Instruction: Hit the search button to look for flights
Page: home
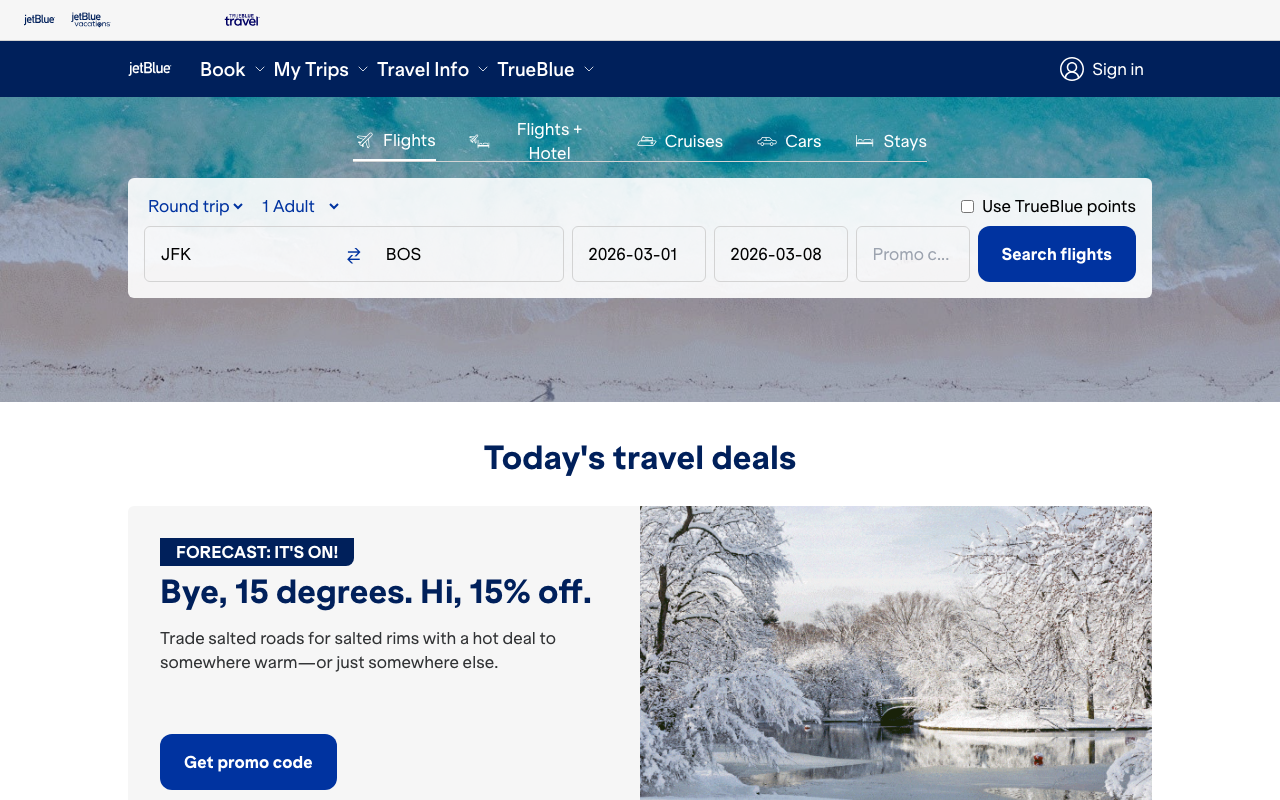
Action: click